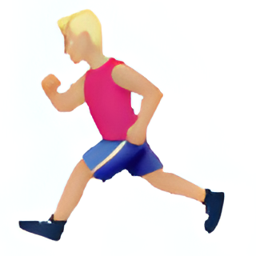
Name: man running type 3
Emoji: 🏃🏼‍♂️
Group: People & Body
Sub-group: person-activity